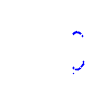
Particle: kaon